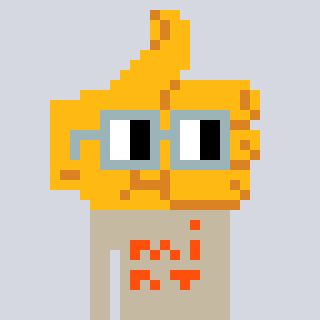
a pixel art character with square dark gray glasses, a thumbsup-shaped head and a bege-colored body on a cool background